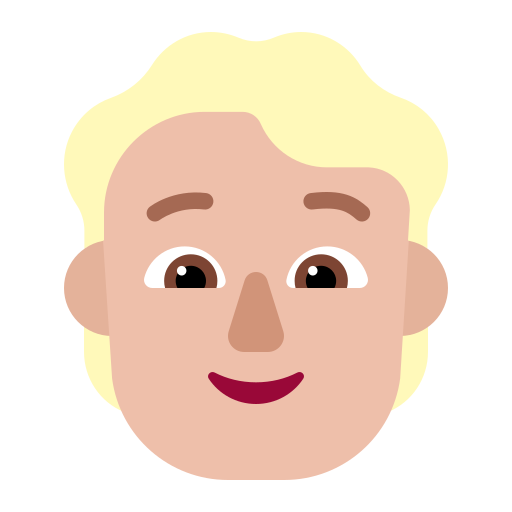
person blonde hair flat  light